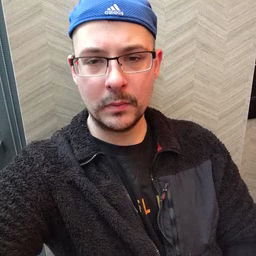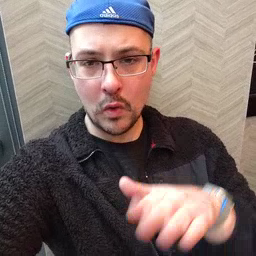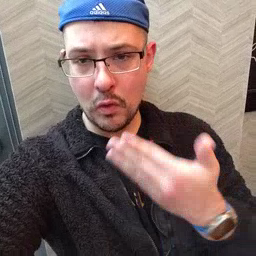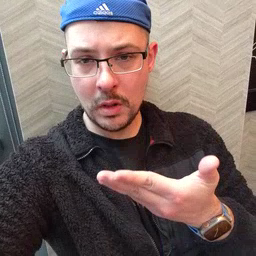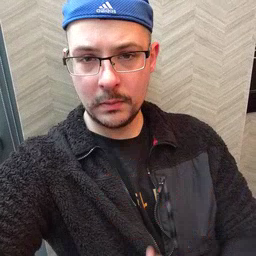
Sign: all